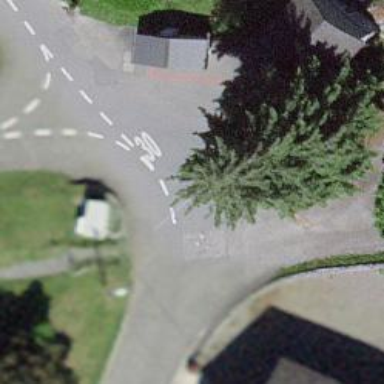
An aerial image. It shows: Public transport stop position.